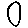
Label: car